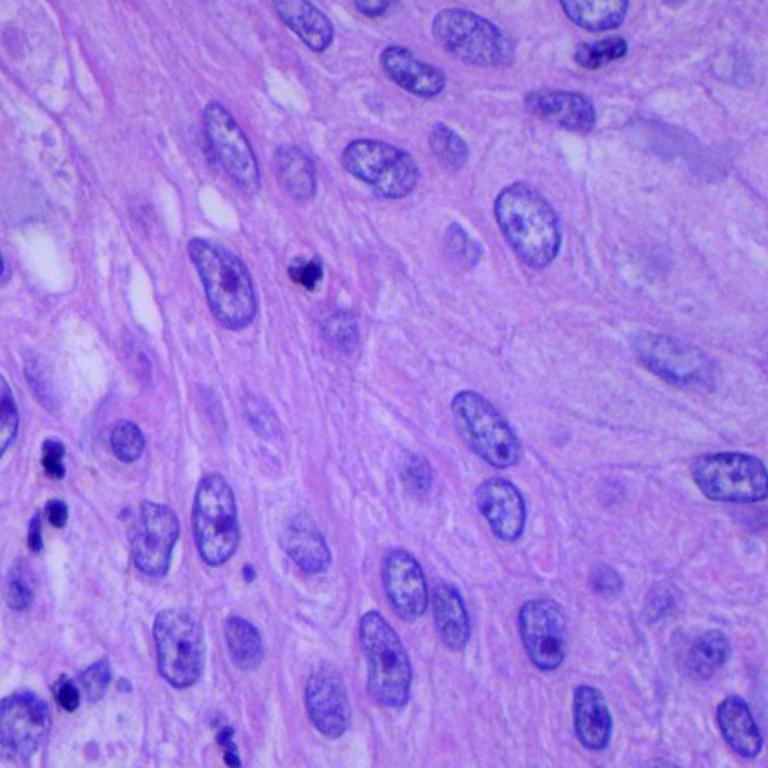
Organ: lung
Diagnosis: squamous carcinomas